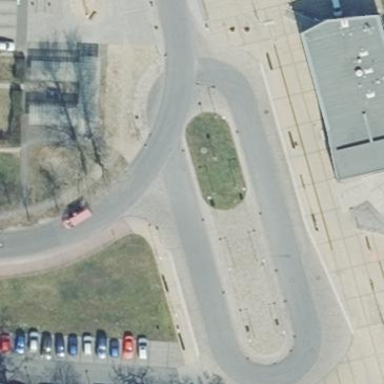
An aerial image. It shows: Bus station that also serves as public transport station.